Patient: sex F, age 73
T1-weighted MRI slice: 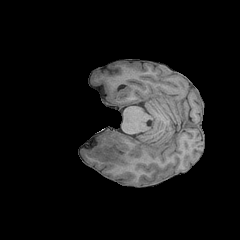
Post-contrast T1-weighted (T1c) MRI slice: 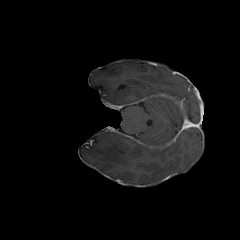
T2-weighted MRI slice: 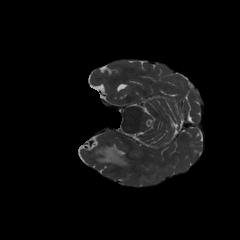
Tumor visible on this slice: yes
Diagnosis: Glioblastoma, IDH-wildtype
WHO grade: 4